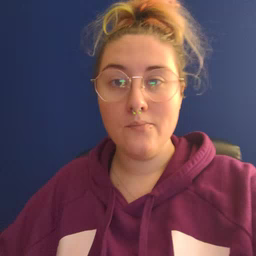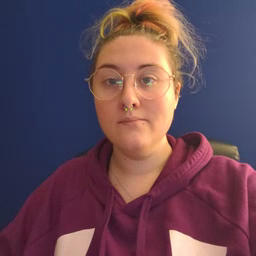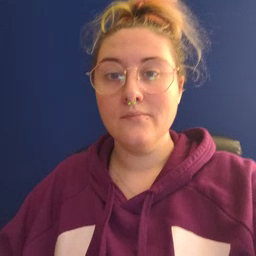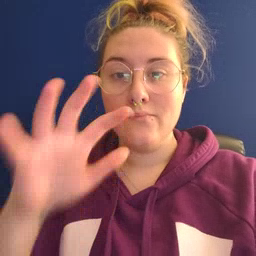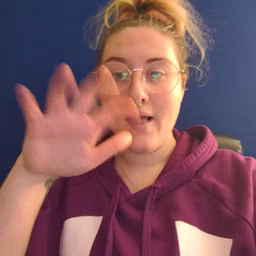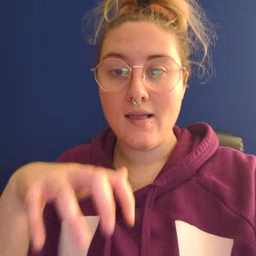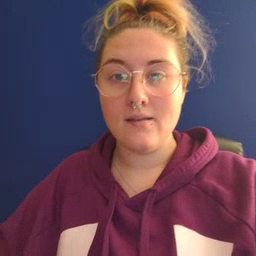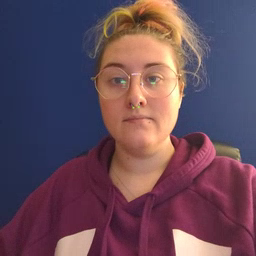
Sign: rain